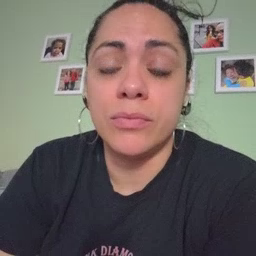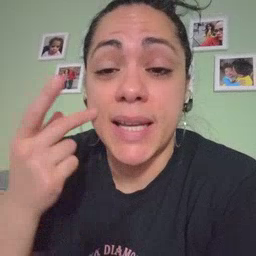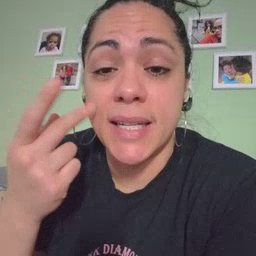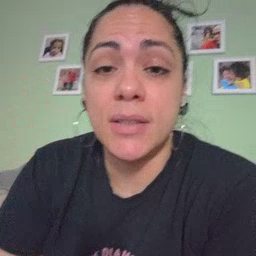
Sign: kitty